Question:
What does support email do in image? I couldn't find any documents and i cant change it.
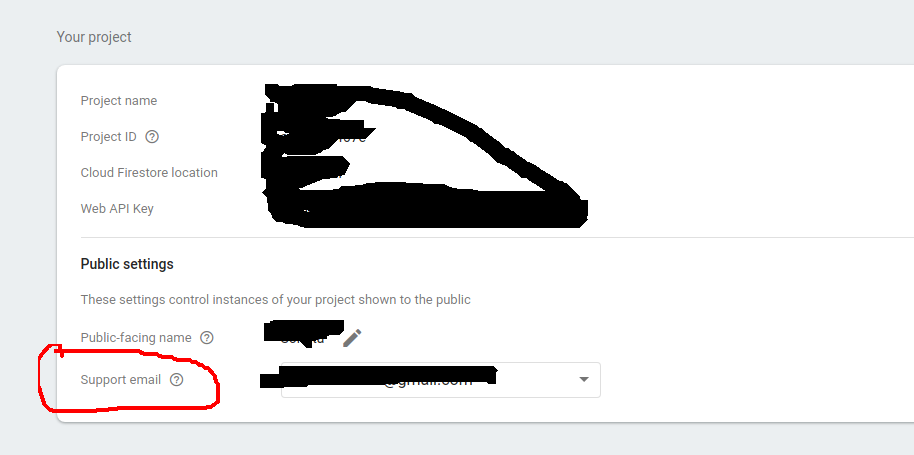
Answer: If you mouse hover on the (?) icon you will read that ". It can be changed to your signed-in email or an email of a Google Group managed by you."
When a user is authenticating with the Google sign-in method he/she is presented a form in order to enter his/her credentials. On this form the support e-mail will appear, as the contact e-mail for the system with which the user is going to share his Google account infos (i.e. you app).